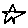
Label: star